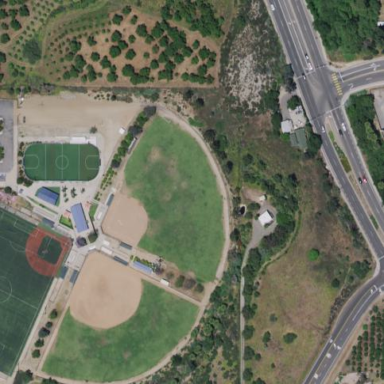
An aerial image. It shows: Multi-sport pitch on leisure land.